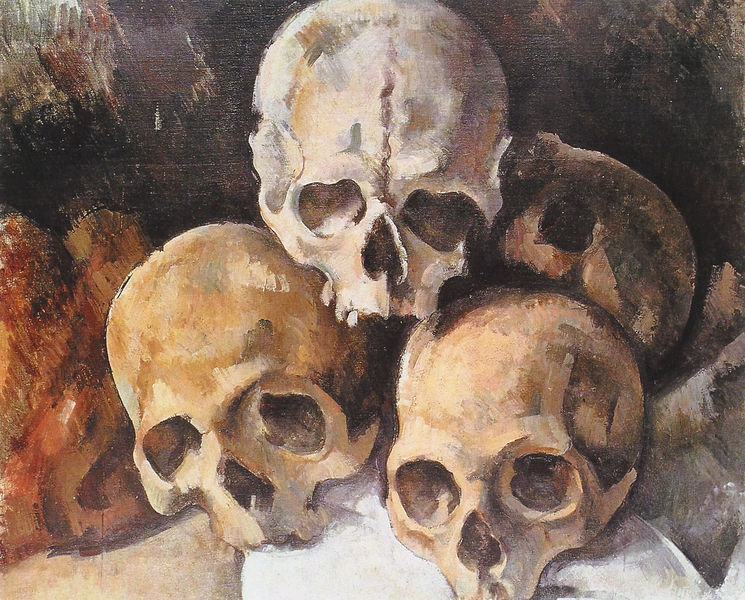
Titel: Pyramide aus Totenschädeln
Künstler: Paul Cézanne
Institution: Zürich, Collection Mrs. and M. Feilchenfeldt
Schlagwörter: gemälde, kopf, weiß, gelb, braun, orange, schwarz, stirn, ölbild, tuch, malerei, augen, leiche, schädel, tod, tot, öl, drei, stillleben, studie, abstrakt, naht, knochen, vier, haufen, augenhöhlen, leinwand, löcher, oberkiefer, schädeldecke, totenkopf, gruft, lichtspiel, totenschädel, zahn, mehrere, totenköpfe, augenhöhle, braun#, knochenunheimlich